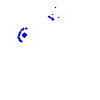
Particle: electron